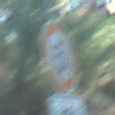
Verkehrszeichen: Geschwindigkeit5
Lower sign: HinweiseAufGefahrenDurchVerbaleAngabe2
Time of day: MorningAfternoon
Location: Outdoor (Nature)
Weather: Clear
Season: NotSpecified
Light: Natural